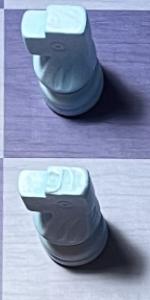
Label: Knight_White